Field crop: maize
Growth stage: 2
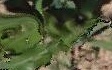
Species: maize